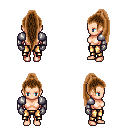
a pixel art fantasy rpg character, female body template, human, light skin, steel arm armor, gold greaves, brown extra-long topknot hairstyle, metal gloves, four views (front, back, left, right), 2x2 character sprite sheet, small pixel art, hard edges, no anti-aliasing